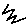
Label: zigzag